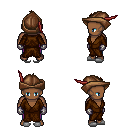
a pixel art fantasy rpg character, male body template, human, dark skin, brown robe, magenta pants, brown mohawk hairstyle, leather cap, metal gloves, white slippers, four views (front, back, left, right), 2x2 character sprite sheet, small pixel art, hard edges, no anti-aliasing